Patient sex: M
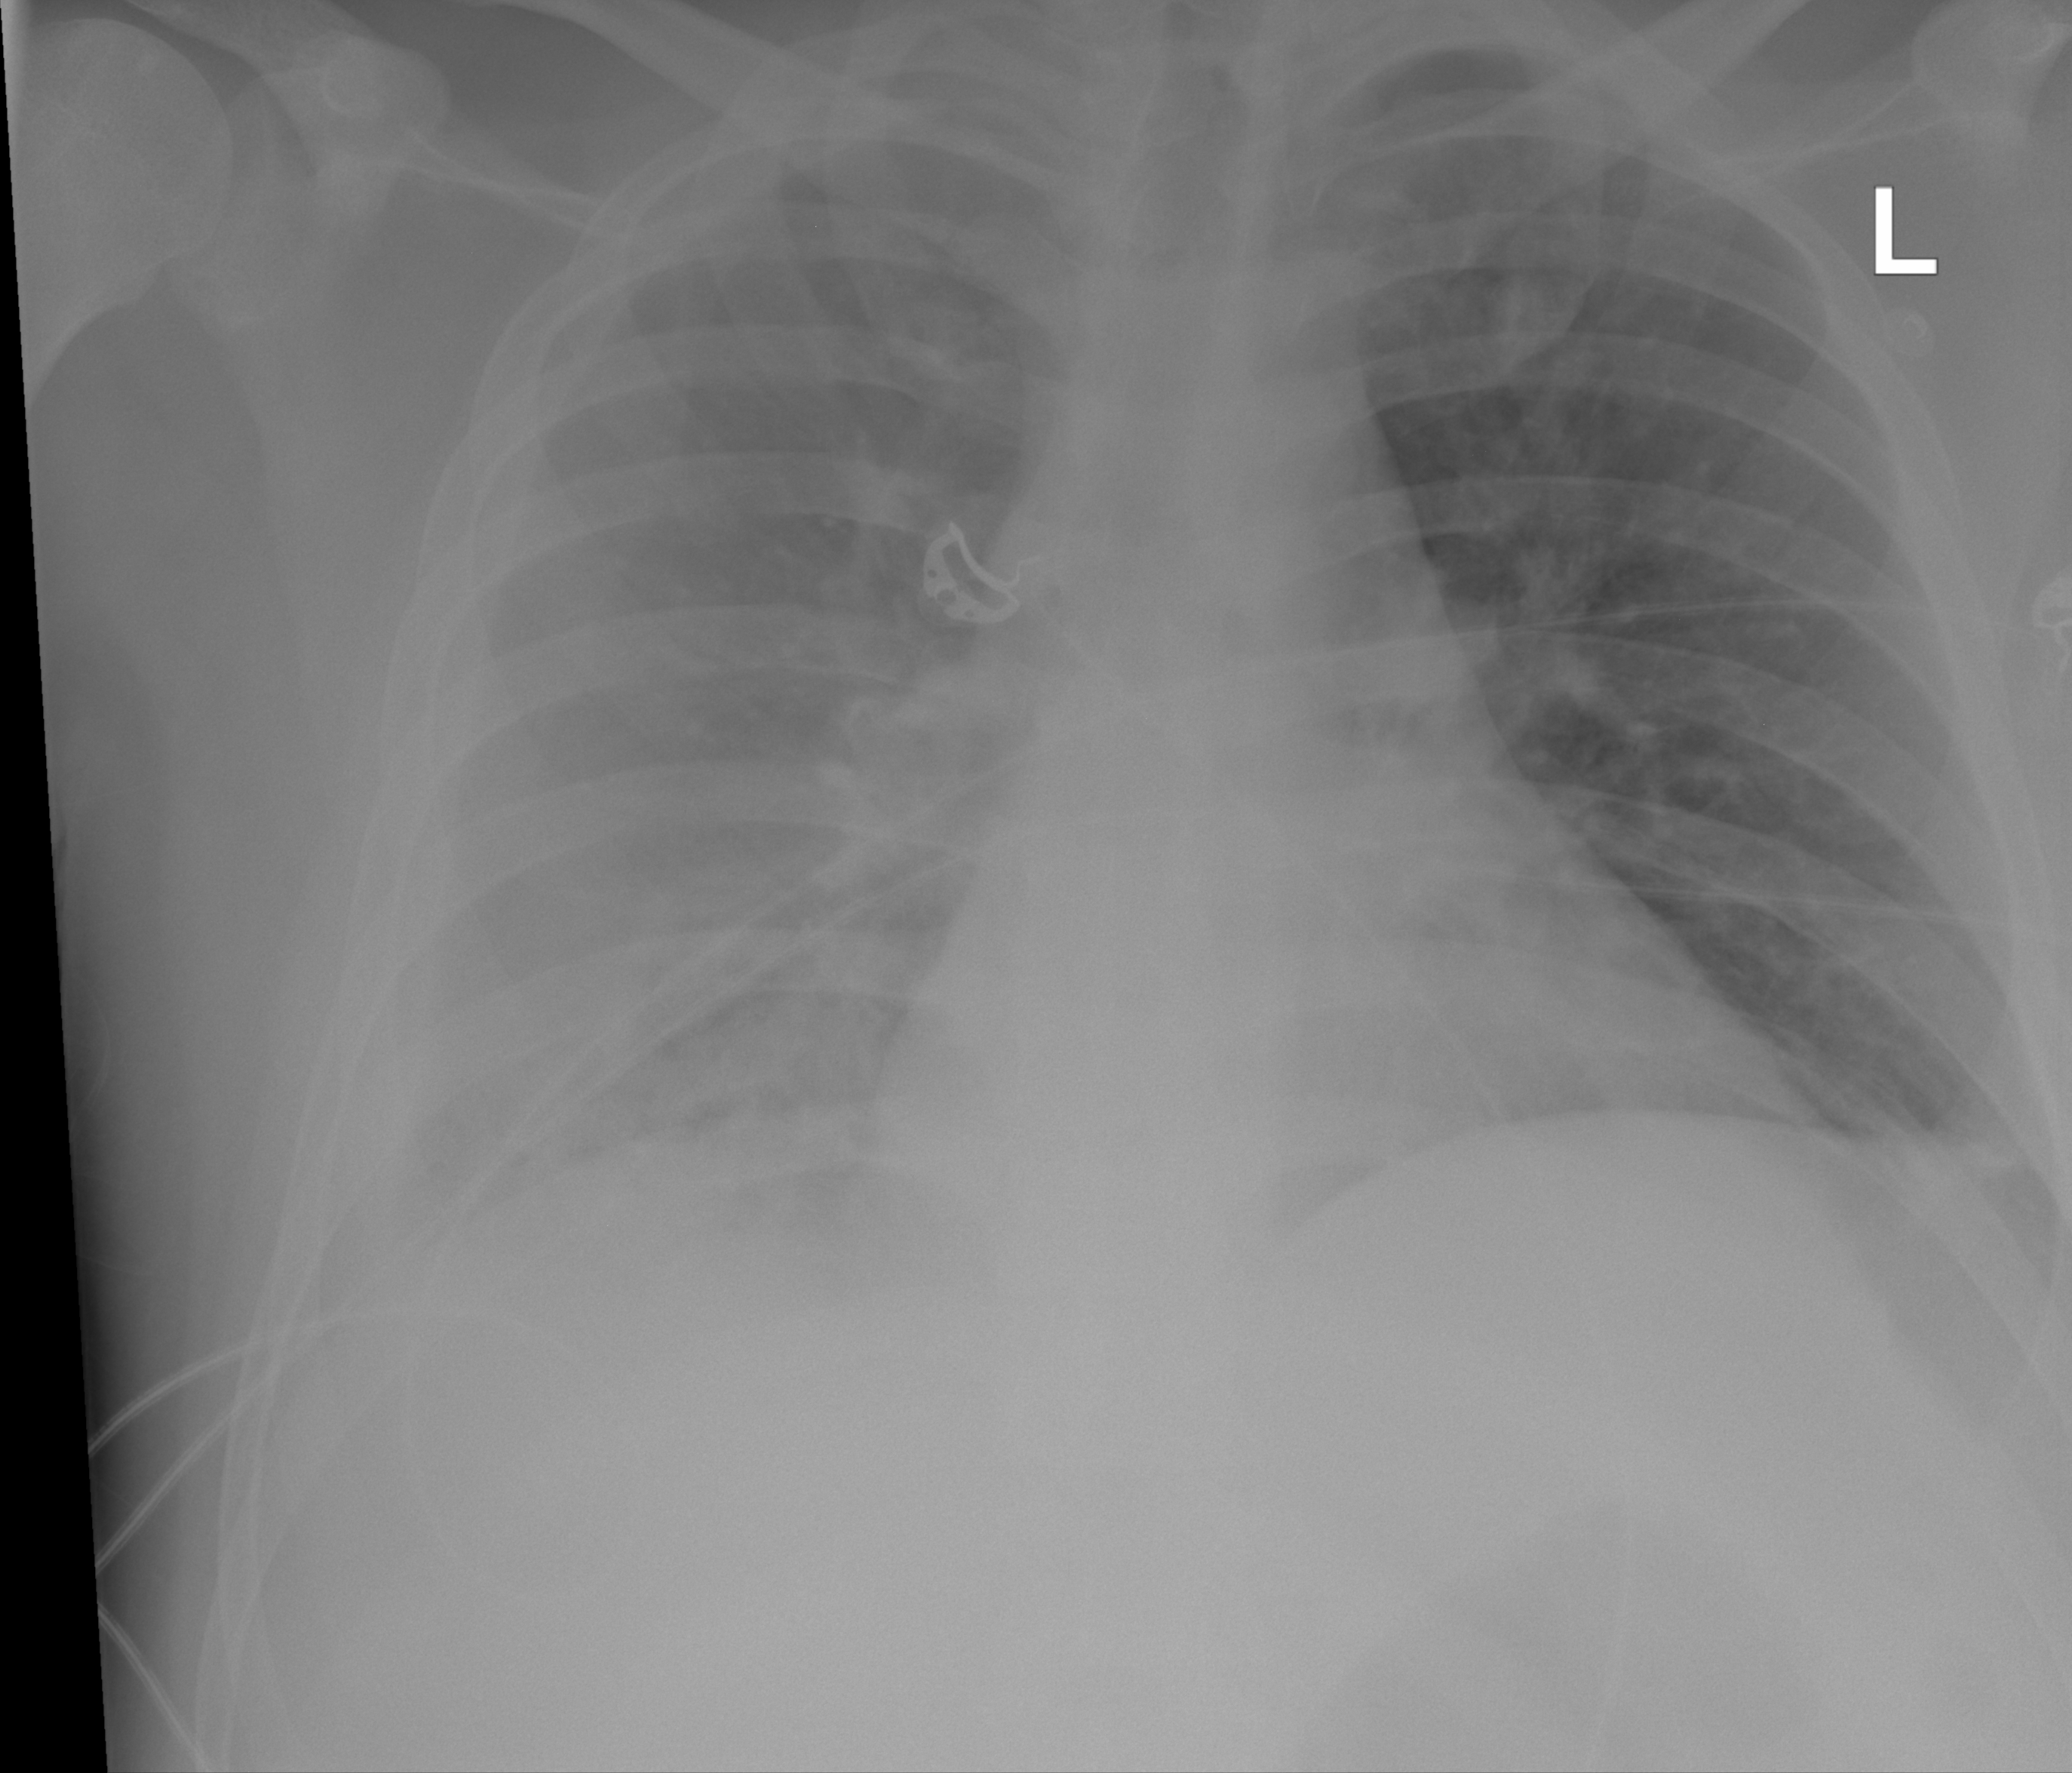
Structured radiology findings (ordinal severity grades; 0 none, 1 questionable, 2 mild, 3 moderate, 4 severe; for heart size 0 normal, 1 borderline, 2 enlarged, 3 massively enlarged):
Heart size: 1
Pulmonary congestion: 0
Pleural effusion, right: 2
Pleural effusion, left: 0
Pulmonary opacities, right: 2
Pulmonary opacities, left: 0
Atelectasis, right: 0
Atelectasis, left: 0